Question: Count the number of objects in the diagram.
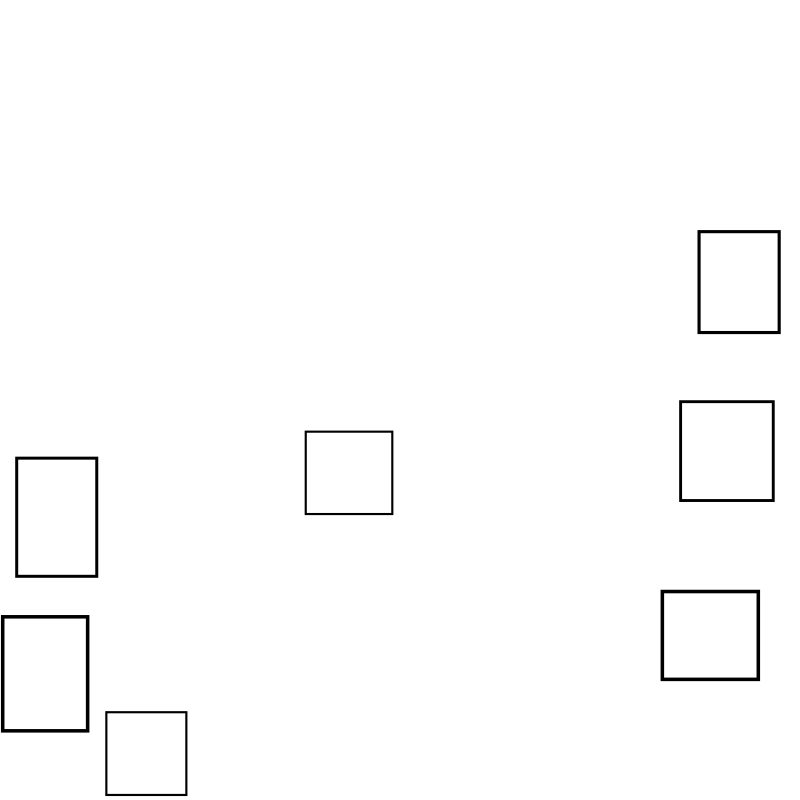
Answer: 7